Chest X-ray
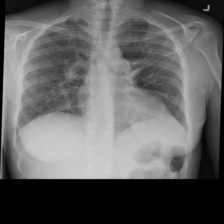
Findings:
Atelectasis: negative
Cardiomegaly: negative
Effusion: negative
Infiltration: negative
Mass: negative
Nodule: negative
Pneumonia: negative
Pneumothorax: negative
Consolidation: negative
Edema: negative
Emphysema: negative
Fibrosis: negative
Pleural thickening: negative
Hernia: negative